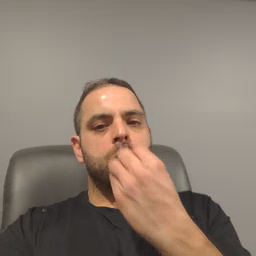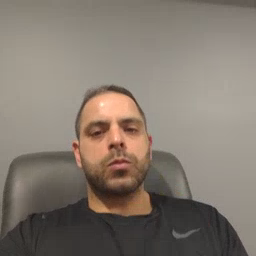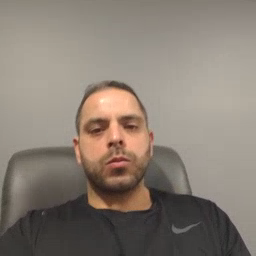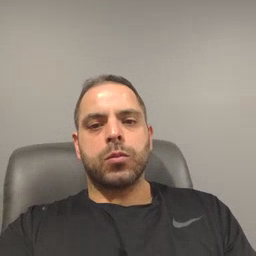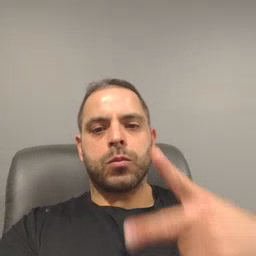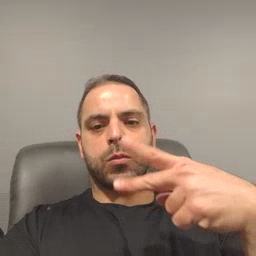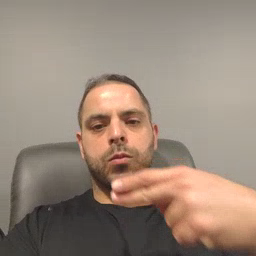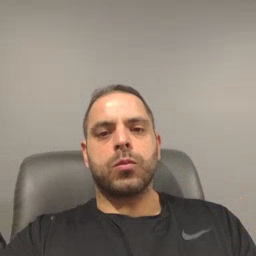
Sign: scissors